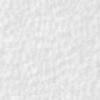
Label: no_change